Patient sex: M
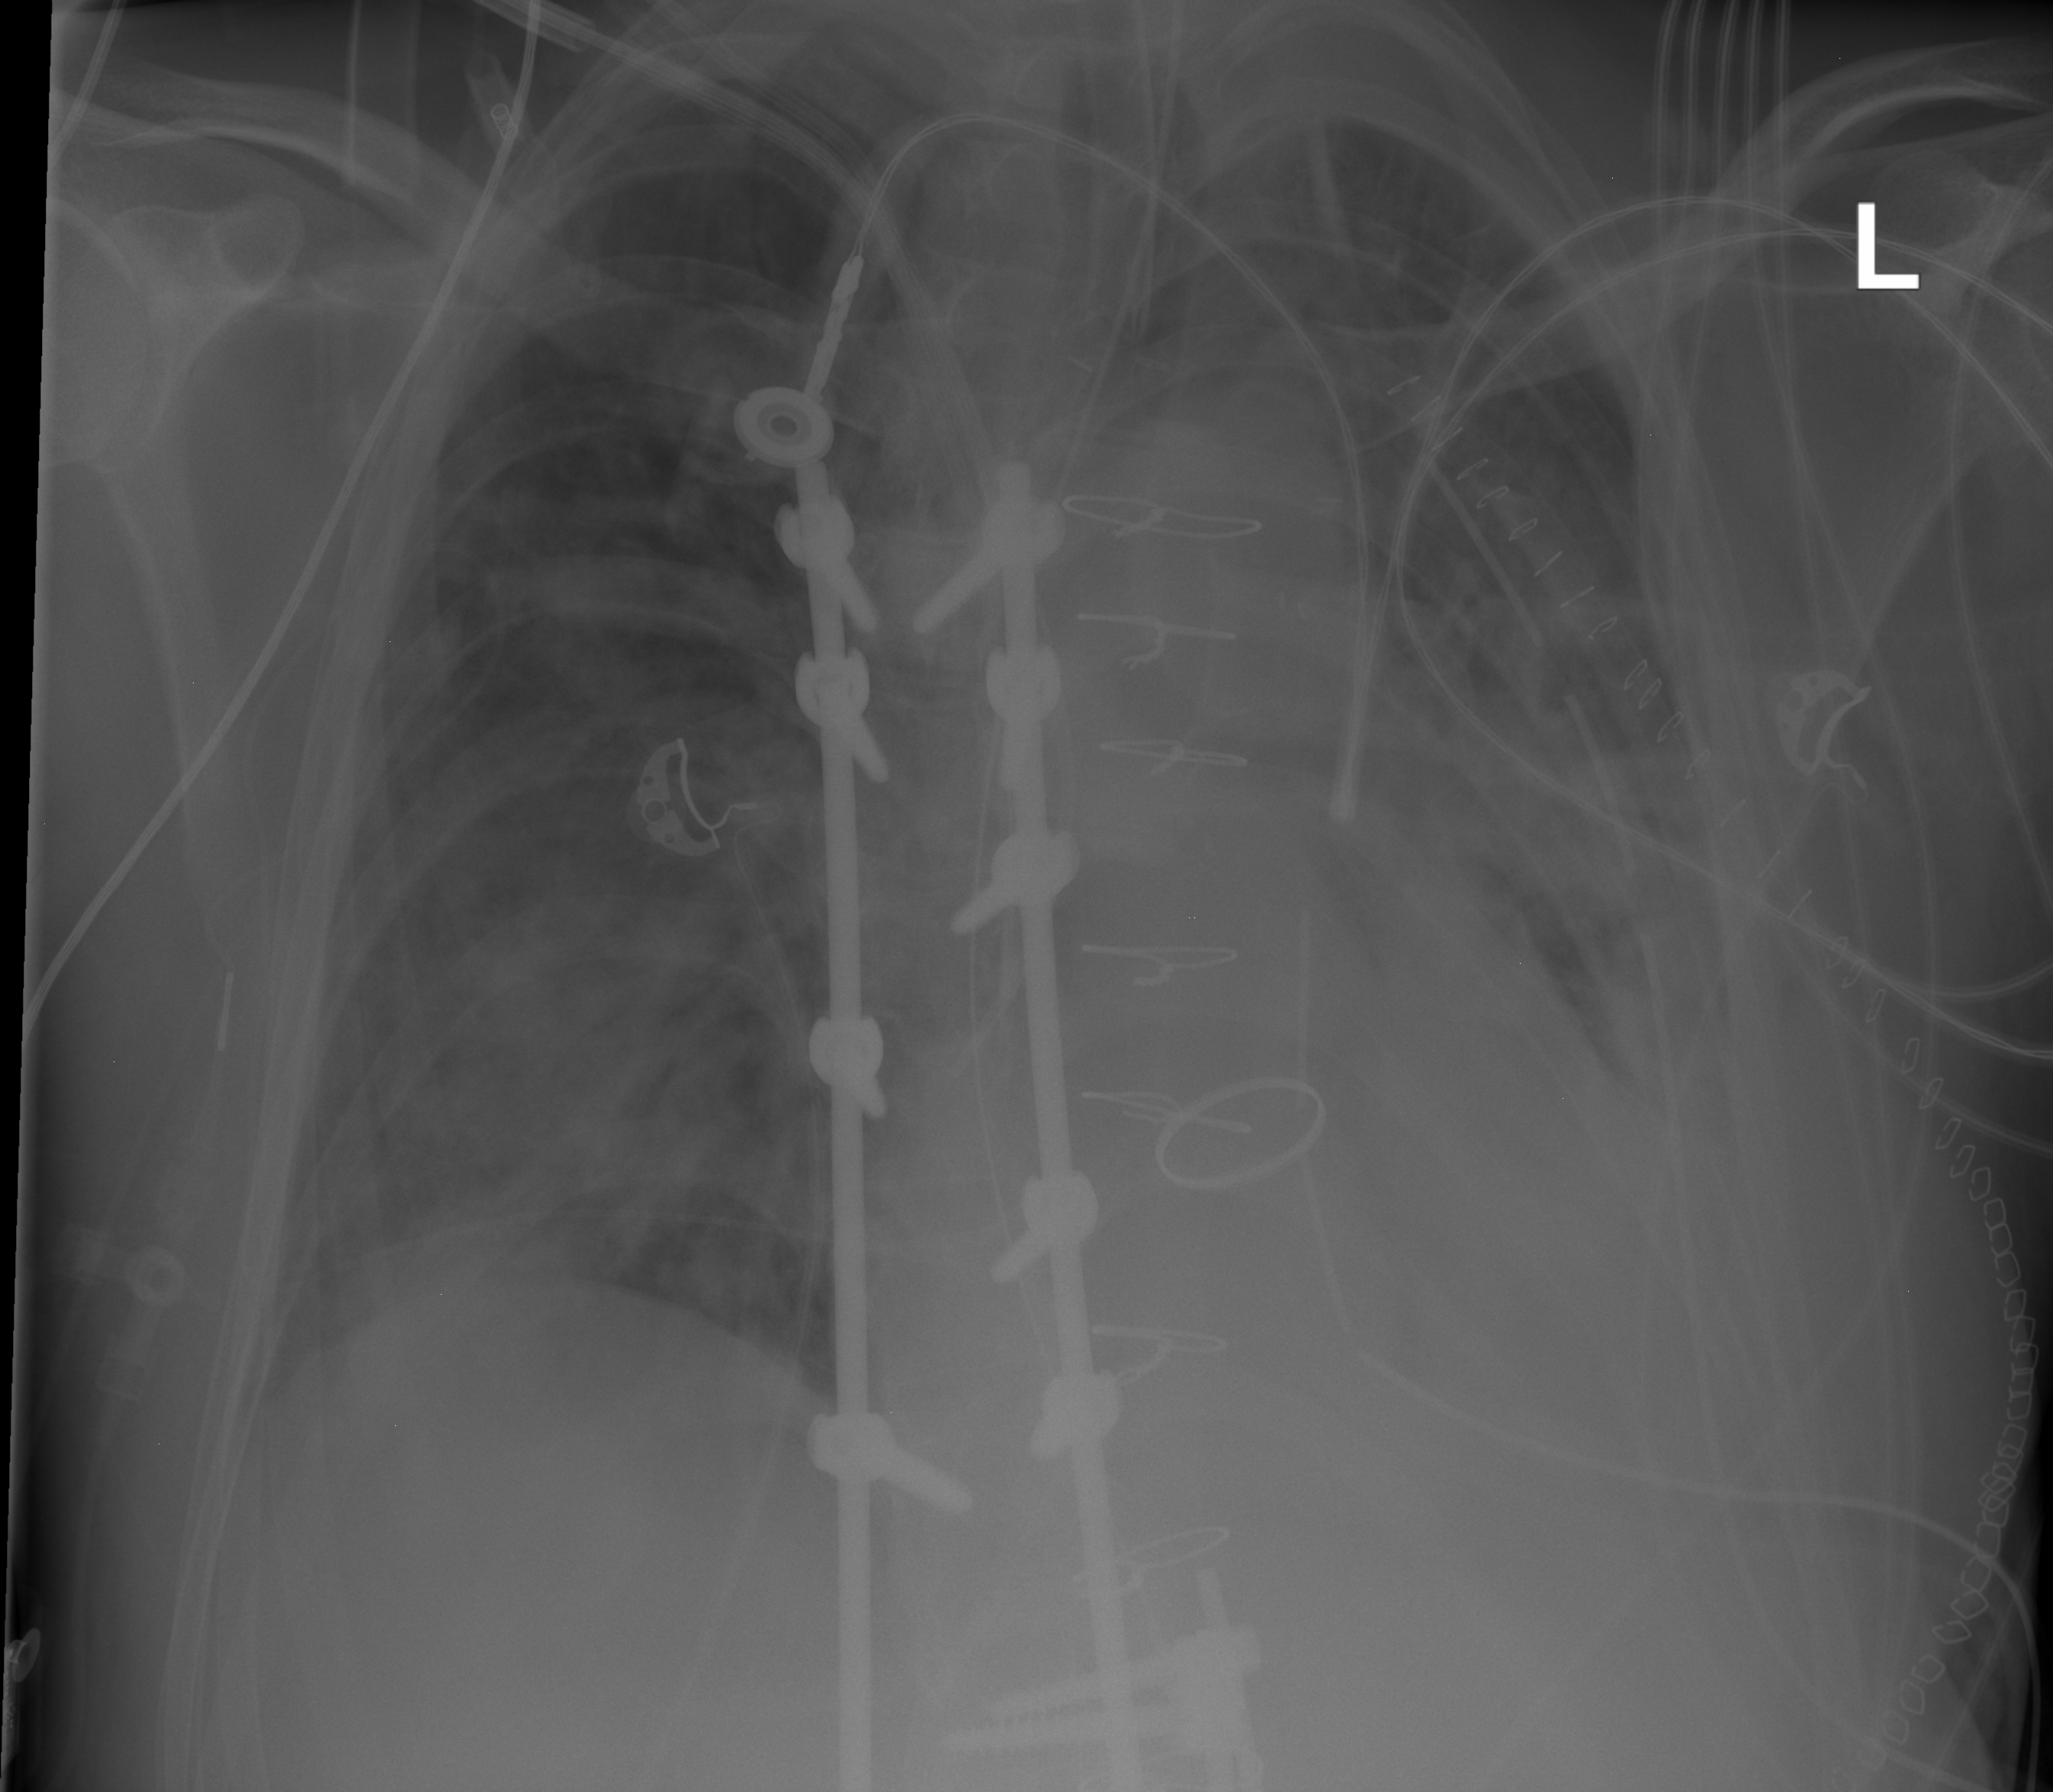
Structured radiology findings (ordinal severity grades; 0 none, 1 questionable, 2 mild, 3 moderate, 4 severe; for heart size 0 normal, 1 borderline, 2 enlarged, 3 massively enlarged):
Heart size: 1
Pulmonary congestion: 2
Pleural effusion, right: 0
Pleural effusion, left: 2
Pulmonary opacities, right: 3
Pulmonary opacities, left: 2
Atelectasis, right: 2
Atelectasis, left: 3